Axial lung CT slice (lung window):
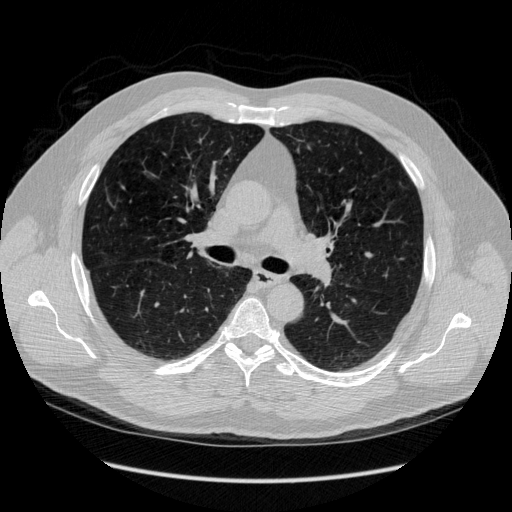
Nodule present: no